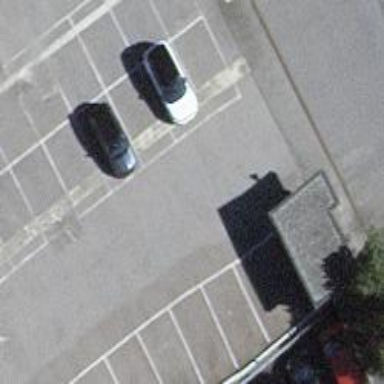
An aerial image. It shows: Road serving as parking aisle.